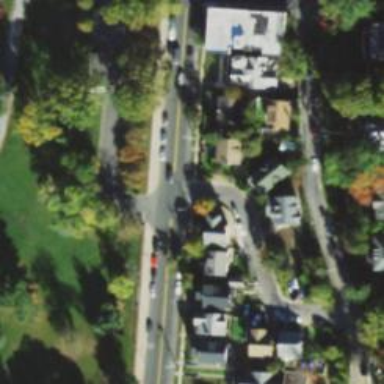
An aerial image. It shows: Residential road.